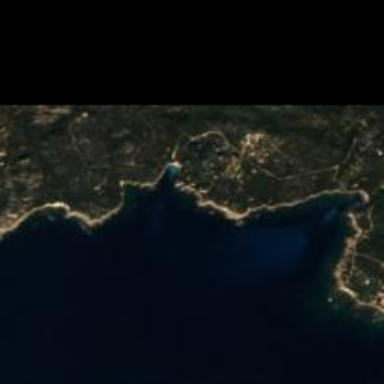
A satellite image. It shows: Beautiful bay with natural surroundings.